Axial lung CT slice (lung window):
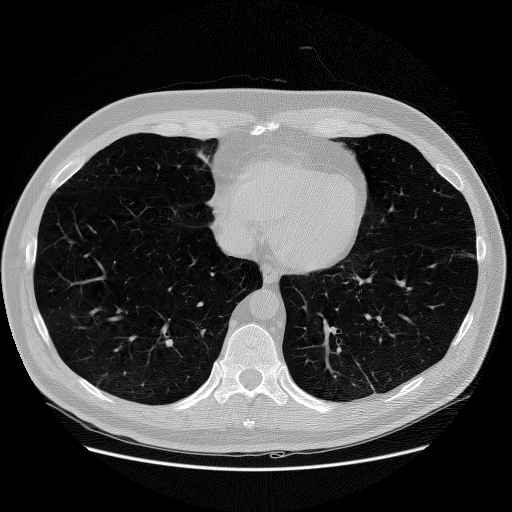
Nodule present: no